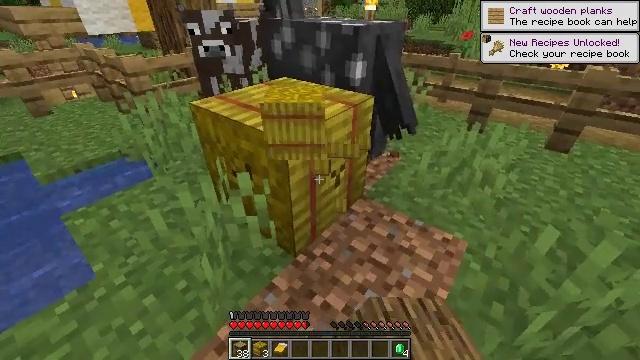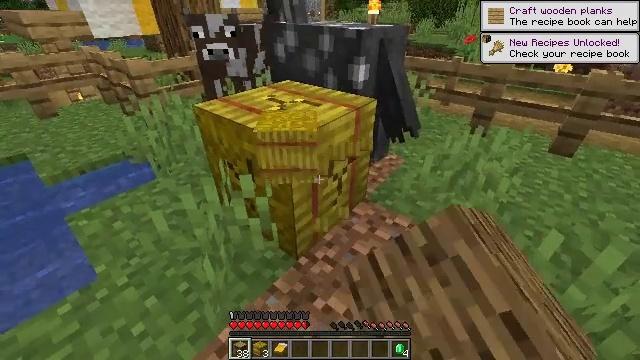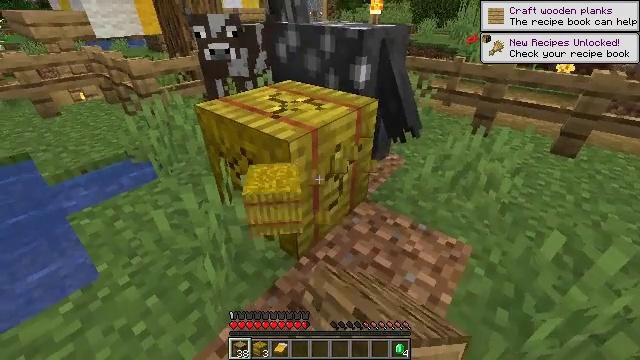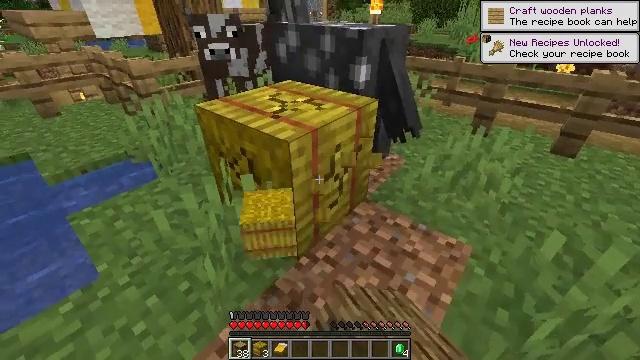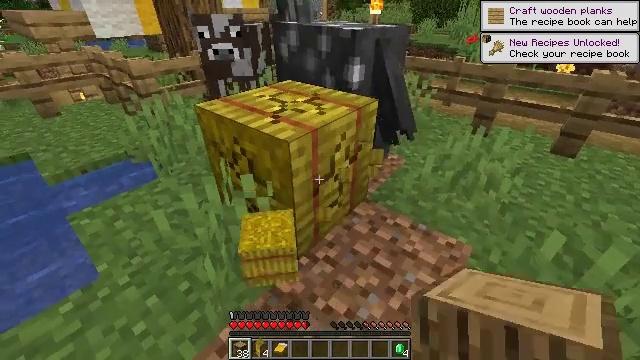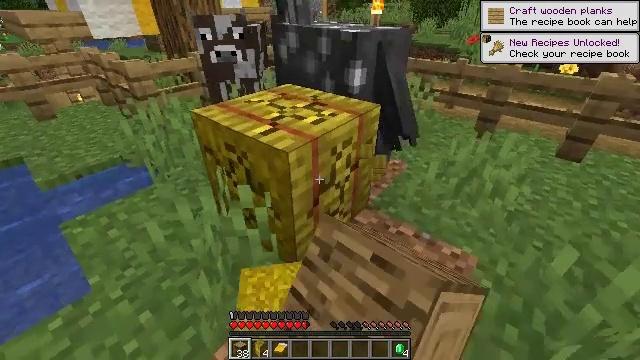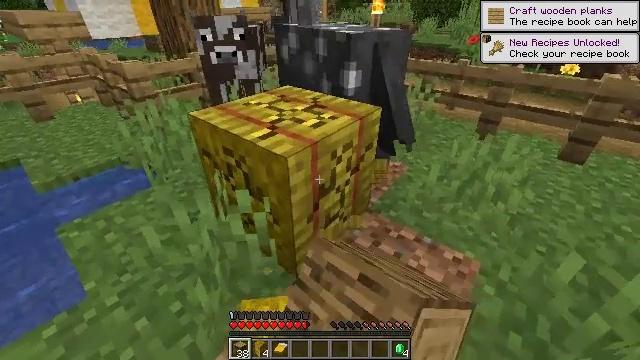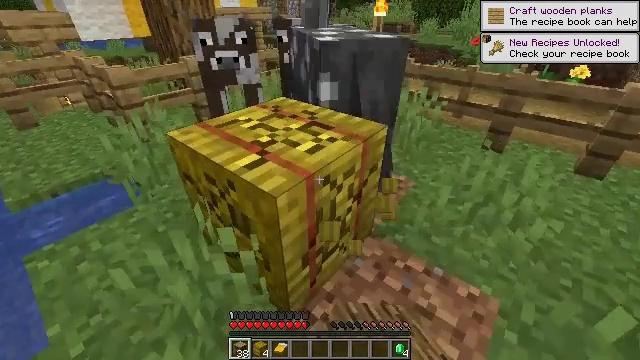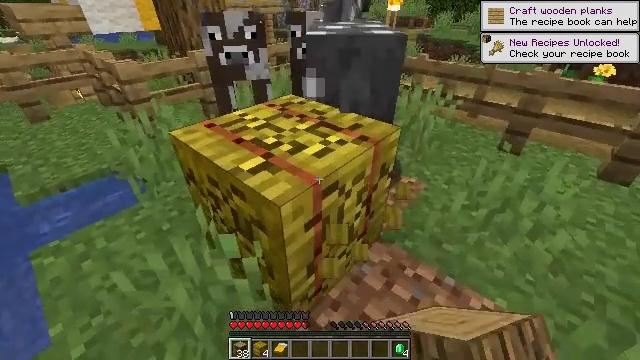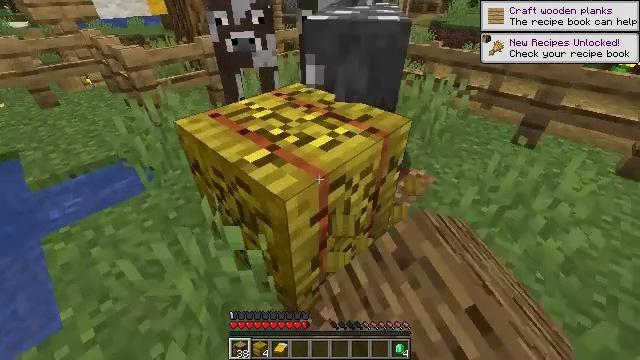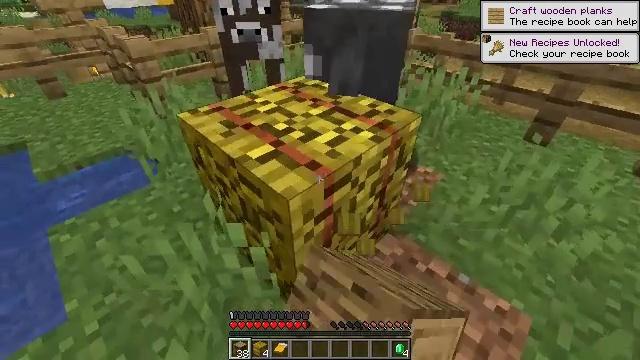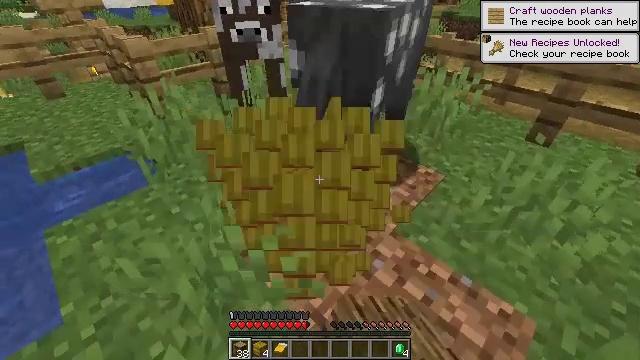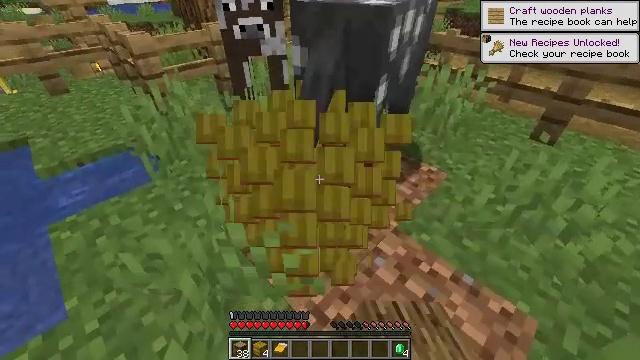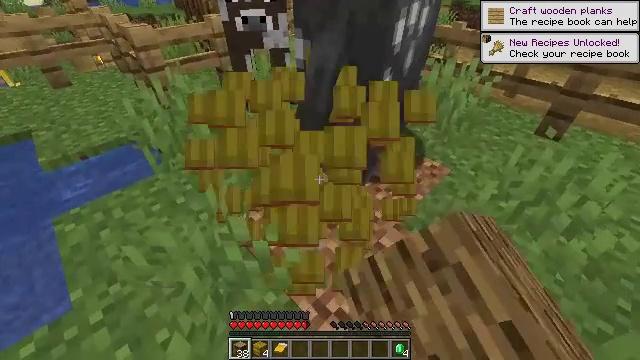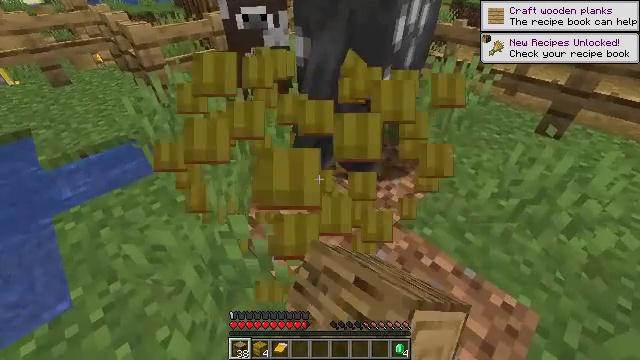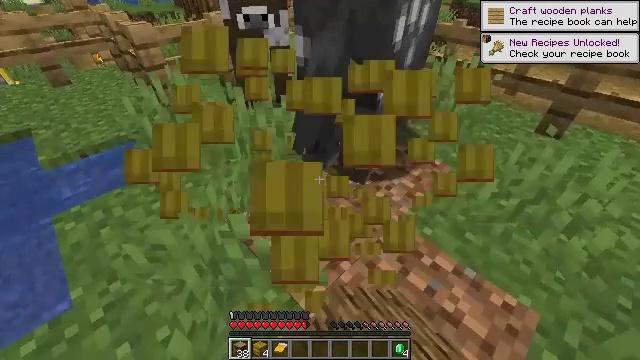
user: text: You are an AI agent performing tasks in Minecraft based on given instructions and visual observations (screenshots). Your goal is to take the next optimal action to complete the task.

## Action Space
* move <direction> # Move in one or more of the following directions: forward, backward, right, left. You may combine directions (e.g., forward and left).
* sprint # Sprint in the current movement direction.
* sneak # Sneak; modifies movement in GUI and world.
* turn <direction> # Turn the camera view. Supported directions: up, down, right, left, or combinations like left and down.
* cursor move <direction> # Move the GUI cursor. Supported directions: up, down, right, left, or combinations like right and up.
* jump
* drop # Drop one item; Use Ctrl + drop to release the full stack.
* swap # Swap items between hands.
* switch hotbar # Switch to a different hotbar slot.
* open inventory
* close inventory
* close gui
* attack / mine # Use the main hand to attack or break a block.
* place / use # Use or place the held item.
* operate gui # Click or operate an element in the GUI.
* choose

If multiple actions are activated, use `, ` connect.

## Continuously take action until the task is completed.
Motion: motion action
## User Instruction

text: Attack the hay block to get hay.
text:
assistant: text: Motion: attack / mine
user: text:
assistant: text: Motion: attack / mine
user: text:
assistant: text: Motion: attack / mine
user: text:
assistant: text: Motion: attack / mine
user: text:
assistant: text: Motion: move forward, attack / mine
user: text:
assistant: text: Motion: move forward, attack / mine
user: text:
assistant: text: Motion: move forward, attack / mine
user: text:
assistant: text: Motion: turn left and down, attack / mine
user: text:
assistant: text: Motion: turn left and down, attack / mine
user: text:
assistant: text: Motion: turn left and down, attack / mine
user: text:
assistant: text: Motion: attack / mine
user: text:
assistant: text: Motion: attack / mine
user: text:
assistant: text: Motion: turn down, attack / mine
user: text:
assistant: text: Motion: attack / mine
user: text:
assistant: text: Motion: attack / mine
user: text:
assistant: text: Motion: attack / mine
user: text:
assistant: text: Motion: attack / mine
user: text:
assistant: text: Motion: attack / mine
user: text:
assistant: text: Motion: no_op
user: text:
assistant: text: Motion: move forward
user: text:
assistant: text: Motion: move forward
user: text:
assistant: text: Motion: move forward
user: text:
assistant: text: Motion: move forward
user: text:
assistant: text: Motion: move forward and move left
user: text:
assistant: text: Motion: move forward and move left
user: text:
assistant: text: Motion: move forward and move left, turn right and down
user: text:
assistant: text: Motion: turn right and down
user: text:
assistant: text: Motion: turn right
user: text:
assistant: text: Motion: turn right and down
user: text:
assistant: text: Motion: no_op